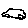
Label: car